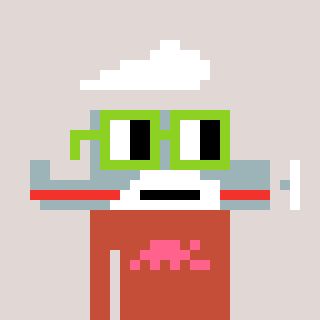
a pixel art character with square light green glasses, a plane-shaped head and a rust-colored body on a warm background